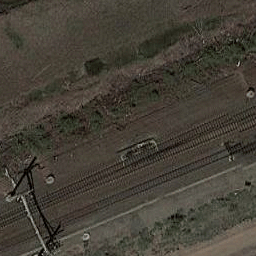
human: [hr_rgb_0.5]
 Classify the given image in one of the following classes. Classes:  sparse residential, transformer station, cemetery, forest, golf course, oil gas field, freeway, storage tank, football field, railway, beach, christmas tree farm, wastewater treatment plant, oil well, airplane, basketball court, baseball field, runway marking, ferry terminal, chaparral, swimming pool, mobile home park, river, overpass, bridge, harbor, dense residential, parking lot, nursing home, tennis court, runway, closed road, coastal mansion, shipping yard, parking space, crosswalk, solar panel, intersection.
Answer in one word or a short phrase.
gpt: railway